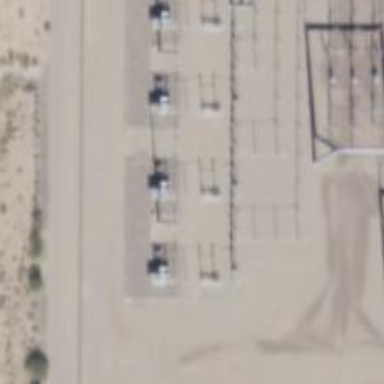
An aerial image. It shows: Switch used for power control.